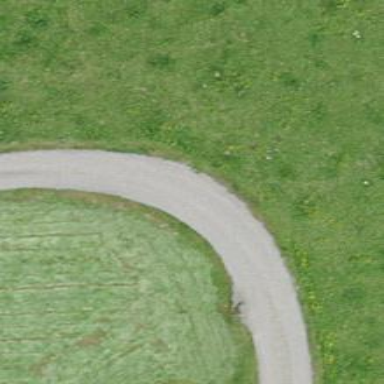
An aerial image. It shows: Unclassified paved road with grade 1 track type surface.